Question: I need to create a column chart that is able to mix series, data and xAxis. Perhaps the example below may be easier to understand my problem:
I have a set of products that needs to be my xAxis category. Let's call them A, B, C and D.
For each product, I have 2 values to be shown as column, values A1 and A2 for A, B1 and B2 for B, and so on.
All the values on A1, B1, C1 and D1 must be called "hello" and the others A2, B2, C2 and D2 must be "world". "Hello" must be blue and "world" must be red.
Also, when I mouseover each column, all of them have different values, but must always shows the according product.
I need to create a JSON file structure that will be generated from a Java application.
The image below may help the example as well.

[Edit] As requested these are the two code I tested (JSON files):
This is definitely the wrong way:
'''
{
"series": [
{
"type": "column",
"name": "A"
"composition": {
"custom_tooltip": "My custom tooltip for A"
},
"data": [{
"name": "A1",
"color": "#777777",
"y": 37.225
}, {
"name": "A2",
"color": "#0088cc",
"y": 31.013
}]
},
{
"type": "column",
"name": "B"
"composition": {
"custom_tooltip": "My custom tooltip for B"
},
"data": [{
"name": "B1",
"color": "#777777",
"y": 31.888
}, {
"name": "B2",
"color": "#0088cc",
"y": 28.910
}]
},
{
"type": "column",
"name": "C"
"composition": {
"custom_tooltip": "My custom tooltip for C"
},
"data": [{
"name": "C1",
"color": "#777777",
"y": 49.101
}, {
"name": "C2",
"color": "#0088cc",
"y": 41.001
}]
},
{
"type": "column",
"name": "D"
"composition": {
"custom_tooltip": "My custom tooltip for D"
},
"data": [{
"name": "D1",
"color": "#777777",
"y": 59.890
}, {
"name": "D2",
"color": "#0088cc",
"y": 55.491
}]
}
]
}
'''
And I also have tried basic configuration for both column and bar.
[Edit2] My problem was solved with examples provided by @jlbriggs. I updated my JSON file and will use the this.point.var functionality to display customised tooltips.
For each "data" with "series" I'll add variables to create the tooltips.
'''
{
"xAxis": {
"categories": [
"A",
"B",
"C",
"D"
]
},
"series": [
{
"name": "Hello",
"type": "column",
"color": "#777777",
"data": [
{
"tooltip": "Yo, I'm a cool tooltip for A1",
"y": 37.225
},
{
"tooltip": "Yo, I'm a cool tooltip for B1",
"y": 42.542
},
{
"tooltip": "Yo, I'm a cool tooltip for C1",
"y": 49.093
},
{
"tooltip": "Yo, I'm a cool tooltip for D1",
"y": 58.391
}
]
},
{
"name": "World",
"type": "column",
"color": "#0088cc",
"data": [
{
"tooltip": "Yo, I'm a cool tooltip for A2",
"y": 37.225
},
{
"tooltip": "Yo, I'm a cool tooltip for B2",
"y": 42.542
},
{
"tooltip": "Yo, I'm a cool tooltip for C2",
"y": 49.093
},
{
"tooltip": "Yo, I'm a cool tooltip for D2",
"y": 58.391
}
]
}
]
}
'''
The .js file will have:
'''
tooltip: {
formatter: function() {
return this.point.tooltip;
}
},
'''
Thanks,
Eugenio
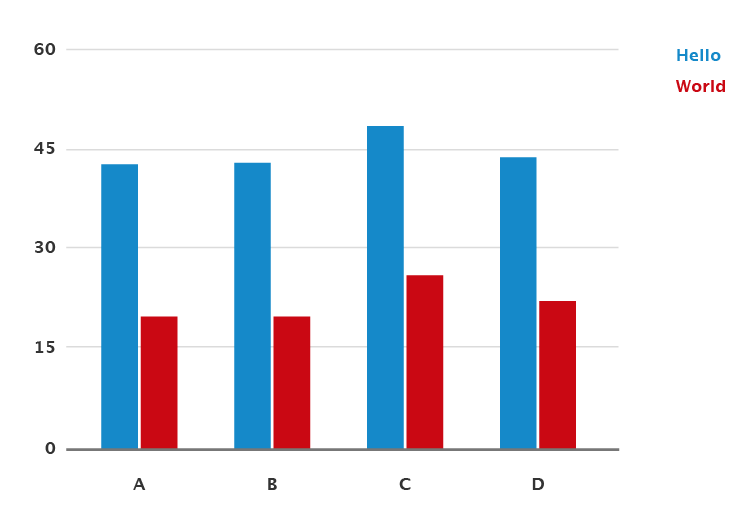
Answer: 1) you need to look at categories: <URL>
1a) in your data, you associate a data point with the correct category by using the array index of the category.
So, if your categories are ['A','B','C','D'], you align your data for group A by using an 'X' value of 0. B = 1, etc.
You can do this without specifying the x values, simply by putting your data in the same order as the cetegories they correspond to.
2) tooltips
You are almost on the right track, you just have too much going on.
Simply specify a parameter in your data point object, and call it in the tooltip formatter:
<URL>
'''
formatter:function()
'''
You can also do a check in your formatter function for which series it is, and return a tooltip based on the series instead of just the point:
<URL>
ie
'''
tooltip:{
formatter:function() {
if(this.series.name == 'A') {
return 'this is a a tooltip for series A';
}
else {
return 'this is how series B tooltips look'
}
}
},
'''